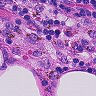
Metastatic tissue present: no